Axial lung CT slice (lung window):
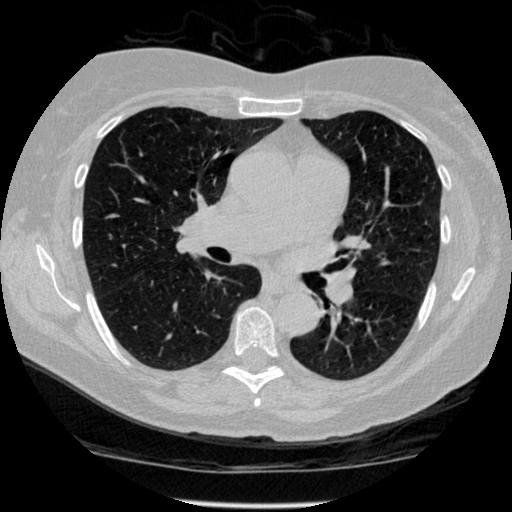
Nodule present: no